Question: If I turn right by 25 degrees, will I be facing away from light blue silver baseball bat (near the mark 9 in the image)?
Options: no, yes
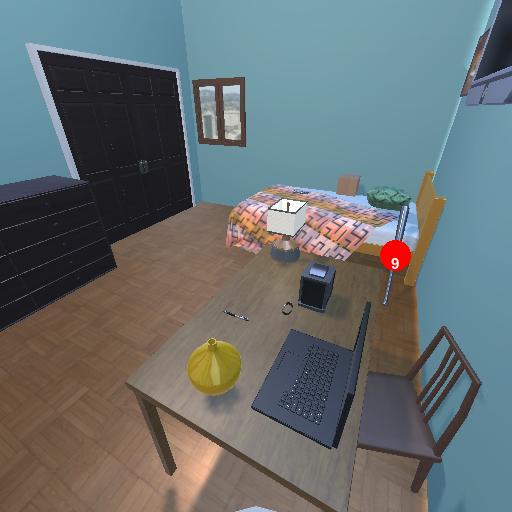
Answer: no